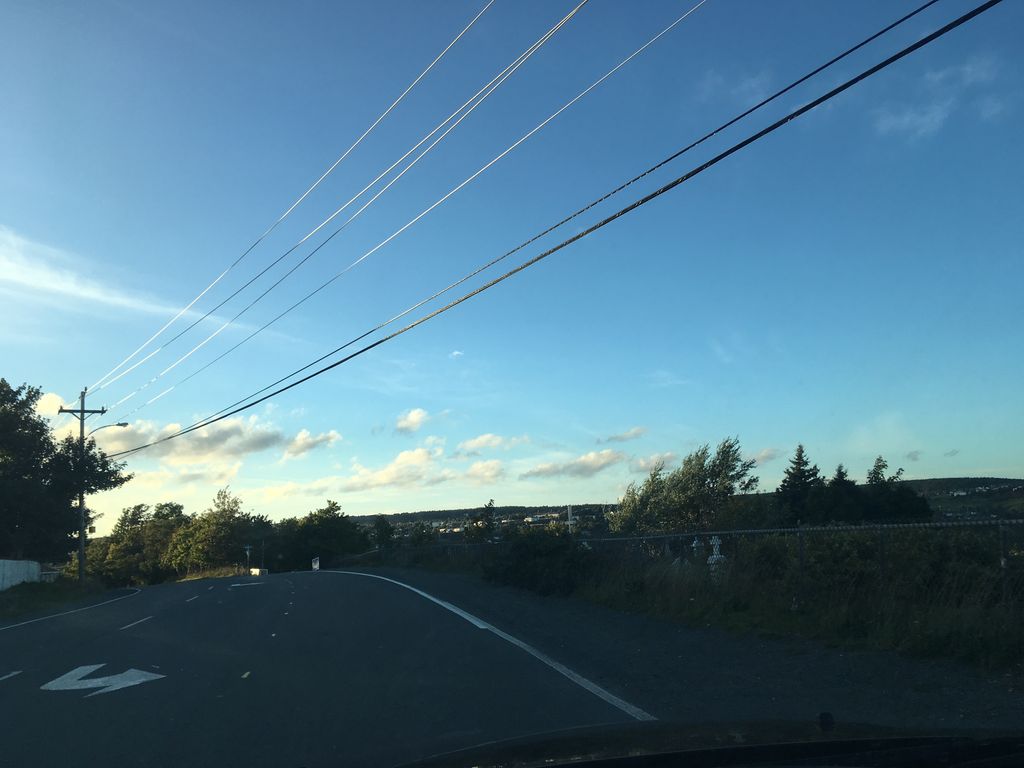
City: st_johns